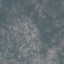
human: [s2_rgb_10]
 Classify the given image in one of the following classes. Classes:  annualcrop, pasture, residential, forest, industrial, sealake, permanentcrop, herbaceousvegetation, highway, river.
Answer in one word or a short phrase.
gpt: HerbaceousVegetation